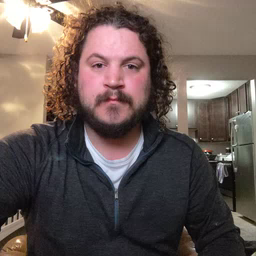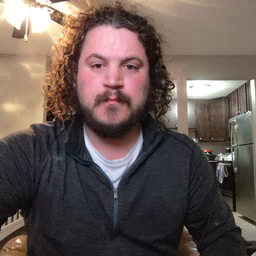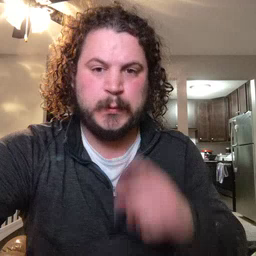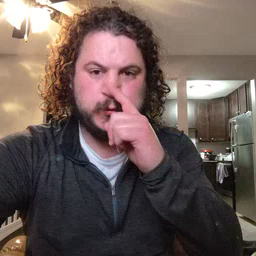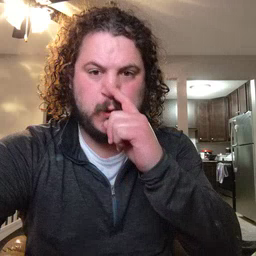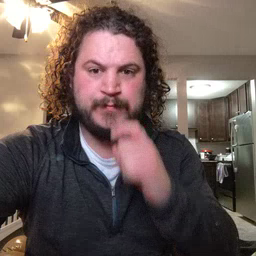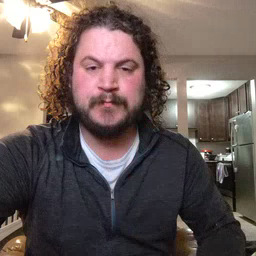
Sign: doll